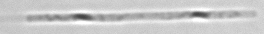
Label: Leptocylindrus